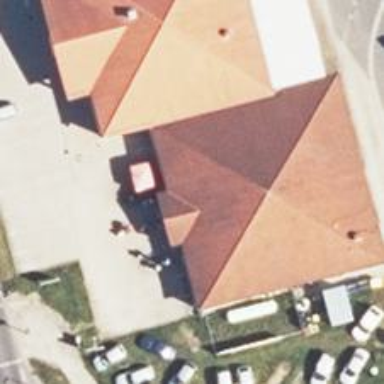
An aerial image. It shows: Clothing store.